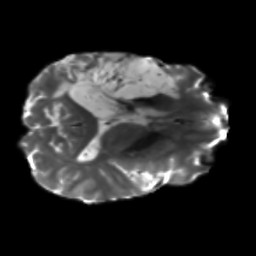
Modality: T2w
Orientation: axial
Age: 41
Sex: male
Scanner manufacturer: siemens
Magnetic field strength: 3 T
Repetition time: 5.25 s
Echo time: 0.08 s